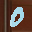
Label: 0